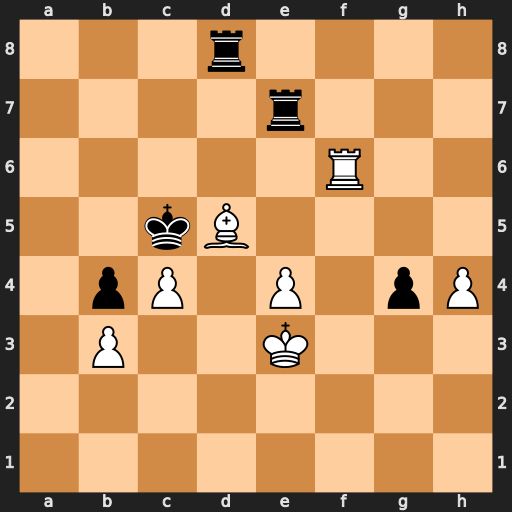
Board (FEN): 3r4/4r3/5R2/2kB4/1pP1P1pP/1P2K3/8/8
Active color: w
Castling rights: -
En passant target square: -
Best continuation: Rc6#